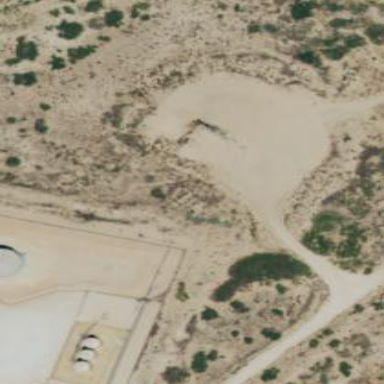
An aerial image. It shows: Wellsite with natural sand surroundings.